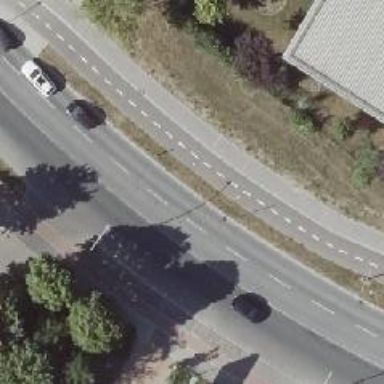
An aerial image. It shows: Secondary road with asphalt surface. There are separate sidewalks on both sides with lane markings.